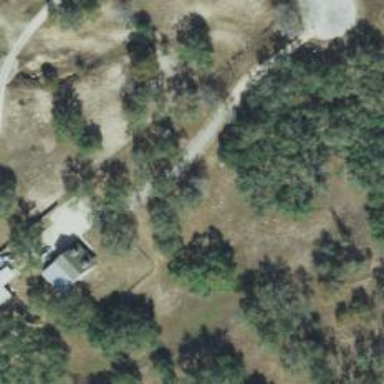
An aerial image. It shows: Driveway.